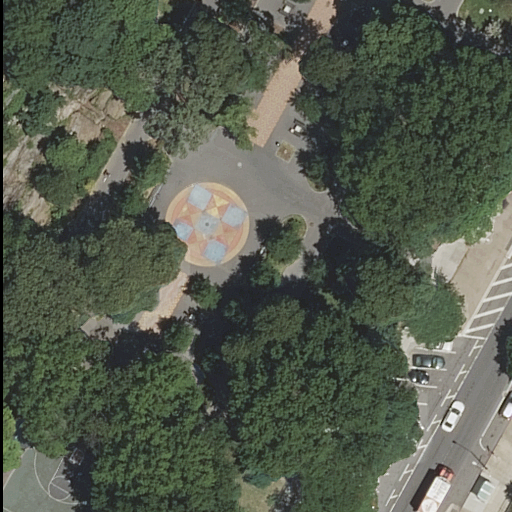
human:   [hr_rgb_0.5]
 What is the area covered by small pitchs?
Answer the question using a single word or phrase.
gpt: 0m2

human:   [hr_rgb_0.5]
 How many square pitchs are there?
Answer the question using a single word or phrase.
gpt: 0

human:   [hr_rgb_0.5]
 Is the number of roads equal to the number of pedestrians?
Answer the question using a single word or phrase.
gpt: no

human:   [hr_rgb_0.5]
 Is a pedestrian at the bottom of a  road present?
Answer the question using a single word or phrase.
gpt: no

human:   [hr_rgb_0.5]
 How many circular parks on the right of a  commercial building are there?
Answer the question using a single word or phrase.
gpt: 0

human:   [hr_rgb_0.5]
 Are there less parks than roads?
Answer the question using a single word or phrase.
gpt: yes

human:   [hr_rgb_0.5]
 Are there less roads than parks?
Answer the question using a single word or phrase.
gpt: no

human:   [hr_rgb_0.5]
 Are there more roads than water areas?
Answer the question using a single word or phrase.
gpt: yes

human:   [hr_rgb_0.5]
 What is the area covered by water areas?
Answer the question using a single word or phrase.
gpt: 0m2

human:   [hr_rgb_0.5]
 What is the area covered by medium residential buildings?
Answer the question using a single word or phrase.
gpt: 0m2

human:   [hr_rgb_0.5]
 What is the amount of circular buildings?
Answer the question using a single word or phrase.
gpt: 0

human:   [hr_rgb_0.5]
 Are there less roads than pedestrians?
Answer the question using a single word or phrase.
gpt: no

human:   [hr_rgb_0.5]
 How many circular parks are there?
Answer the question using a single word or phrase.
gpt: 0

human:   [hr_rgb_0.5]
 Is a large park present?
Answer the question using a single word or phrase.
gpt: no

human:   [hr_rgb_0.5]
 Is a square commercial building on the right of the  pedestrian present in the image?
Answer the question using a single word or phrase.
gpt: no

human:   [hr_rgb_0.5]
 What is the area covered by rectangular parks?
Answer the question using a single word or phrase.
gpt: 90m2

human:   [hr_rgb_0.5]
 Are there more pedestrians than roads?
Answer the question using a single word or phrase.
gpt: no

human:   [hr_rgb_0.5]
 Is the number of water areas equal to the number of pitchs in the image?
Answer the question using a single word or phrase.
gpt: no

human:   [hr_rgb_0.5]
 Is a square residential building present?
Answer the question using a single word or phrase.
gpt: no

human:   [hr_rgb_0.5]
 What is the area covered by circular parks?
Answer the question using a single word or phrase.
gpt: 0m2

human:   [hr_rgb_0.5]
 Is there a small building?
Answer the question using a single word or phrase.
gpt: no

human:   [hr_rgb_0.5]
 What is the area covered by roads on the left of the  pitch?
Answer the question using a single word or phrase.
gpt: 0m2

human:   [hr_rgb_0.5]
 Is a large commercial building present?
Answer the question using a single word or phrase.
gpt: no

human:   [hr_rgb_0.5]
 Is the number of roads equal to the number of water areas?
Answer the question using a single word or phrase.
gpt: no

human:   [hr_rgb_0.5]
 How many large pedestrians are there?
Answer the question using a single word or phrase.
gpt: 1

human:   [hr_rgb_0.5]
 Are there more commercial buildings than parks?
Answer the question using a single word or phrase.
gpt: no

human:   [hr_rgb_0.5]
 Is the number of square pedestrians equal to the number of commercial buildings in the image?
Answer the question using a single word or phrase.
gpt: yes

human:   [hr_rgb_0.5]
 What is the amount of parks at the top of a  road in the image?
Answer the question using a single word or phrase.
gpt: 1

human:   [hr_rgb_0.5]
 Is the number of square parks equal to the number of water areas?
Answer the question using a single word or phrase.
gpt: yes

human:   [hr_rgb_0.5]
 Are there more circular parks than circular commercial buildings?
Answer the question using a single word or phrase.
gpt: no

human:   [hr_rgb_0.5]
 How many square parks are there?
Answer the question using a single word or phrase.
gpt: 0

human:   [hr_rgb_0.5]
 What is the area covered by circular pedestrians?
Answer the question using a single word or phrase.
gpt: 0m2

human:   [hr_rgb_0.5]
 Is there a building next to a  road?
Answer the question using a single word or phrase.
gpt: no

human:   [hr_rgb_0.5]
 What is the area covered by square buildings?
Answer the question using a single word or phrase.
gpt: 0m2

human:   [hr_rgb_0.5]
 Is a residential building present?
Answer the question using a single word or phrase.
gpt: no

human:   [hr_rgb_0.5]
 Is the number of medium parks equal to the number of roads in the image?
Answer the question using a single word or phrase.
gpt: no